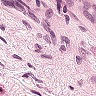
Metastatic tissue present: no